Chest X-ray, AP view. Patient: 67 years old, sex F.
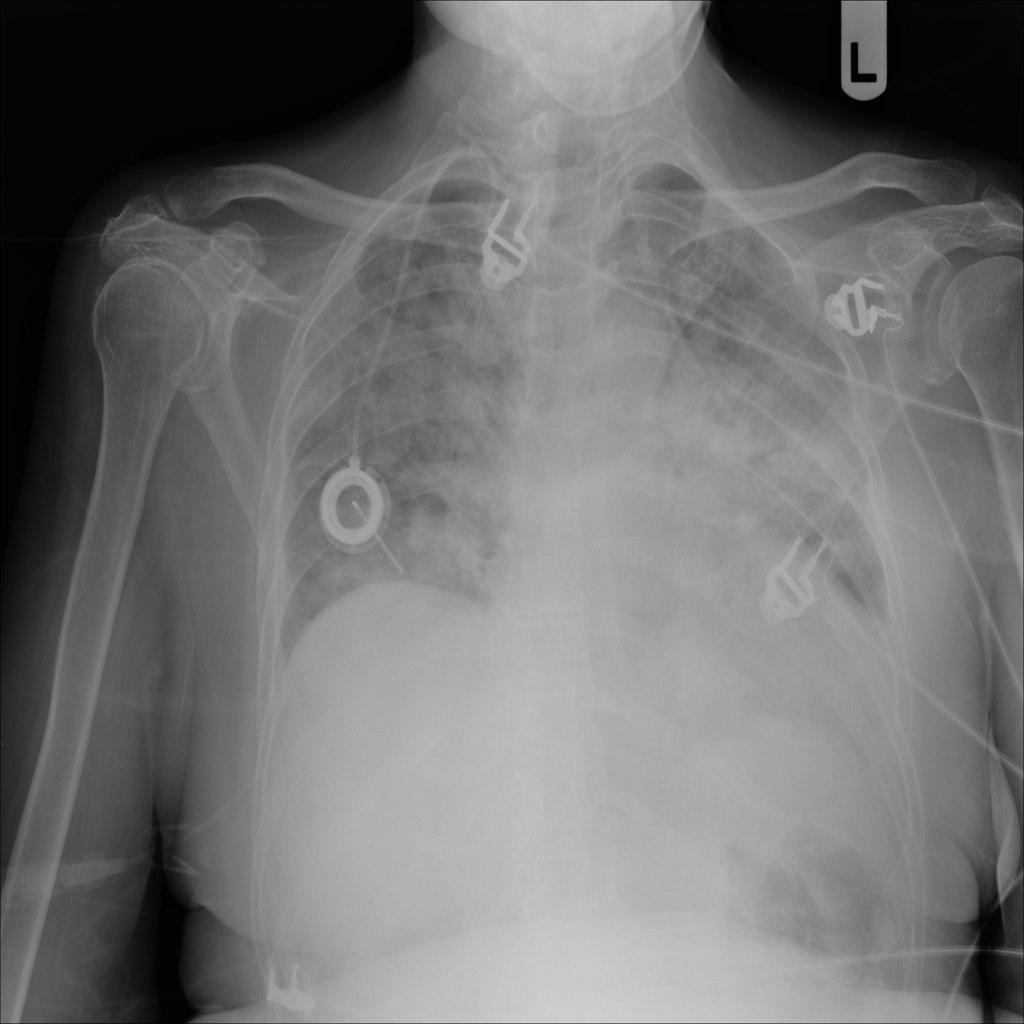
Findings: Infiltration